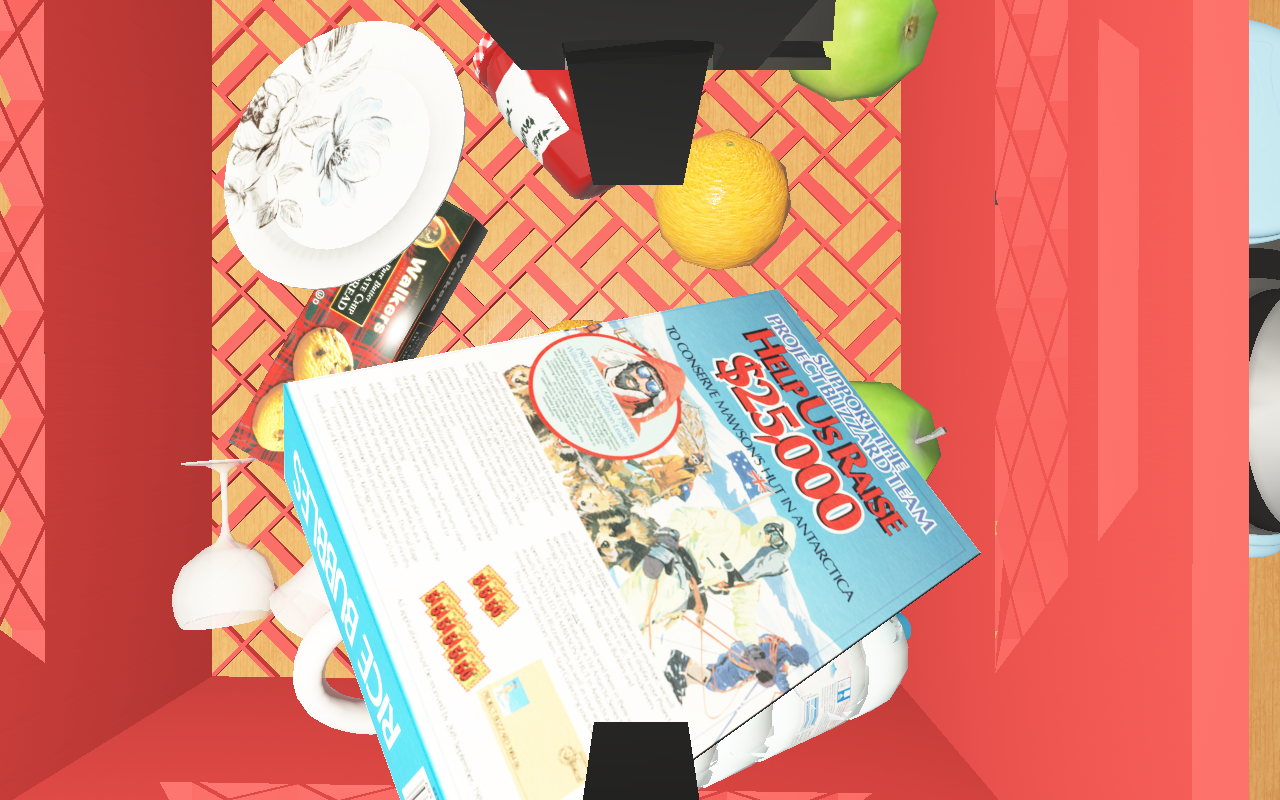
Objects in the scene:
apple
apple
orange
orange
wineglass
jam jar
cereal box
cereal box
biscuit box